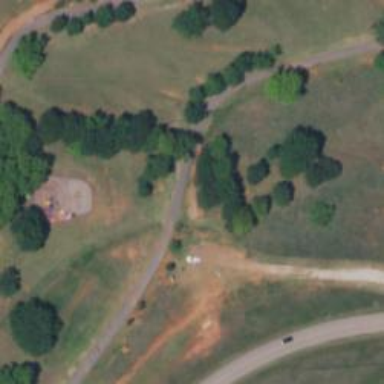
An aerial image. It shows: Disc golf basket.